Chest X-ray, AP view. Patient: 56 years old, sex F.
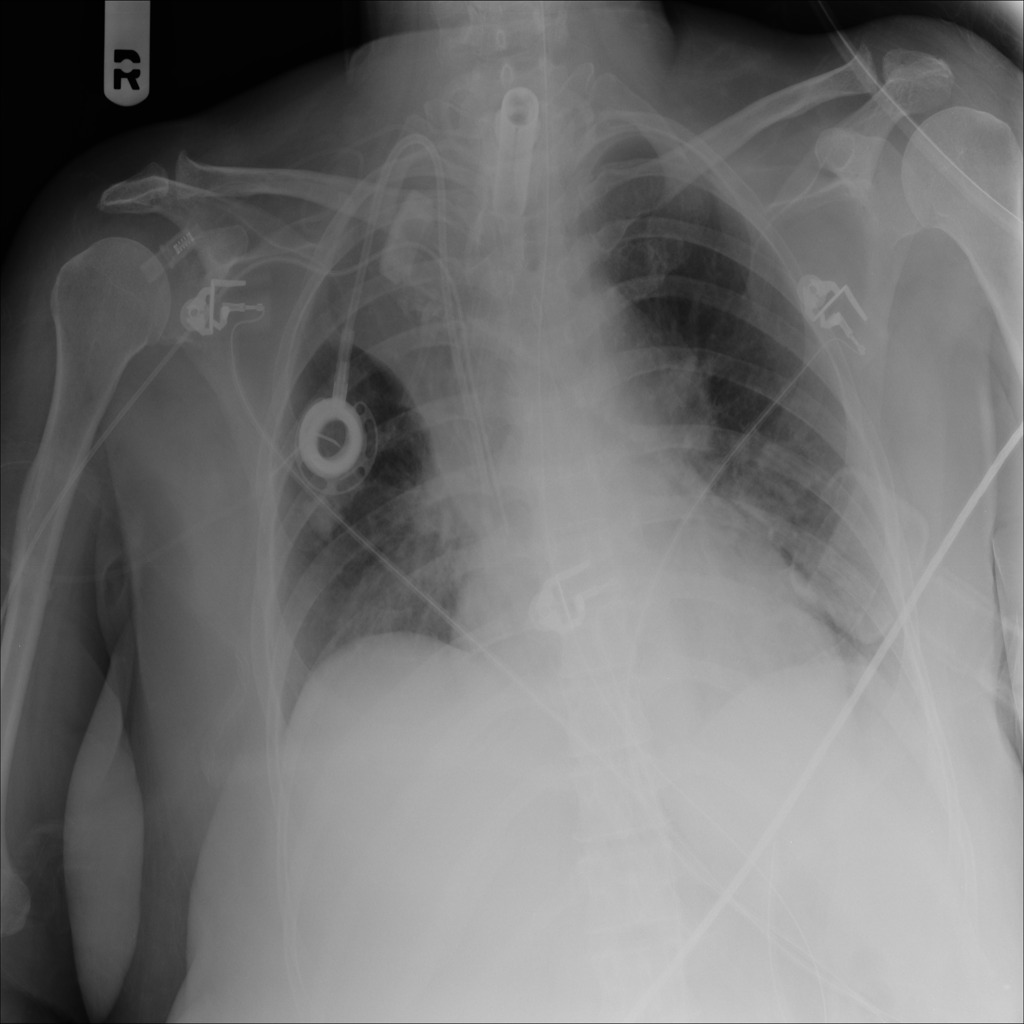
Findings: No Finding